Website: crate-barrel
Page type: payment
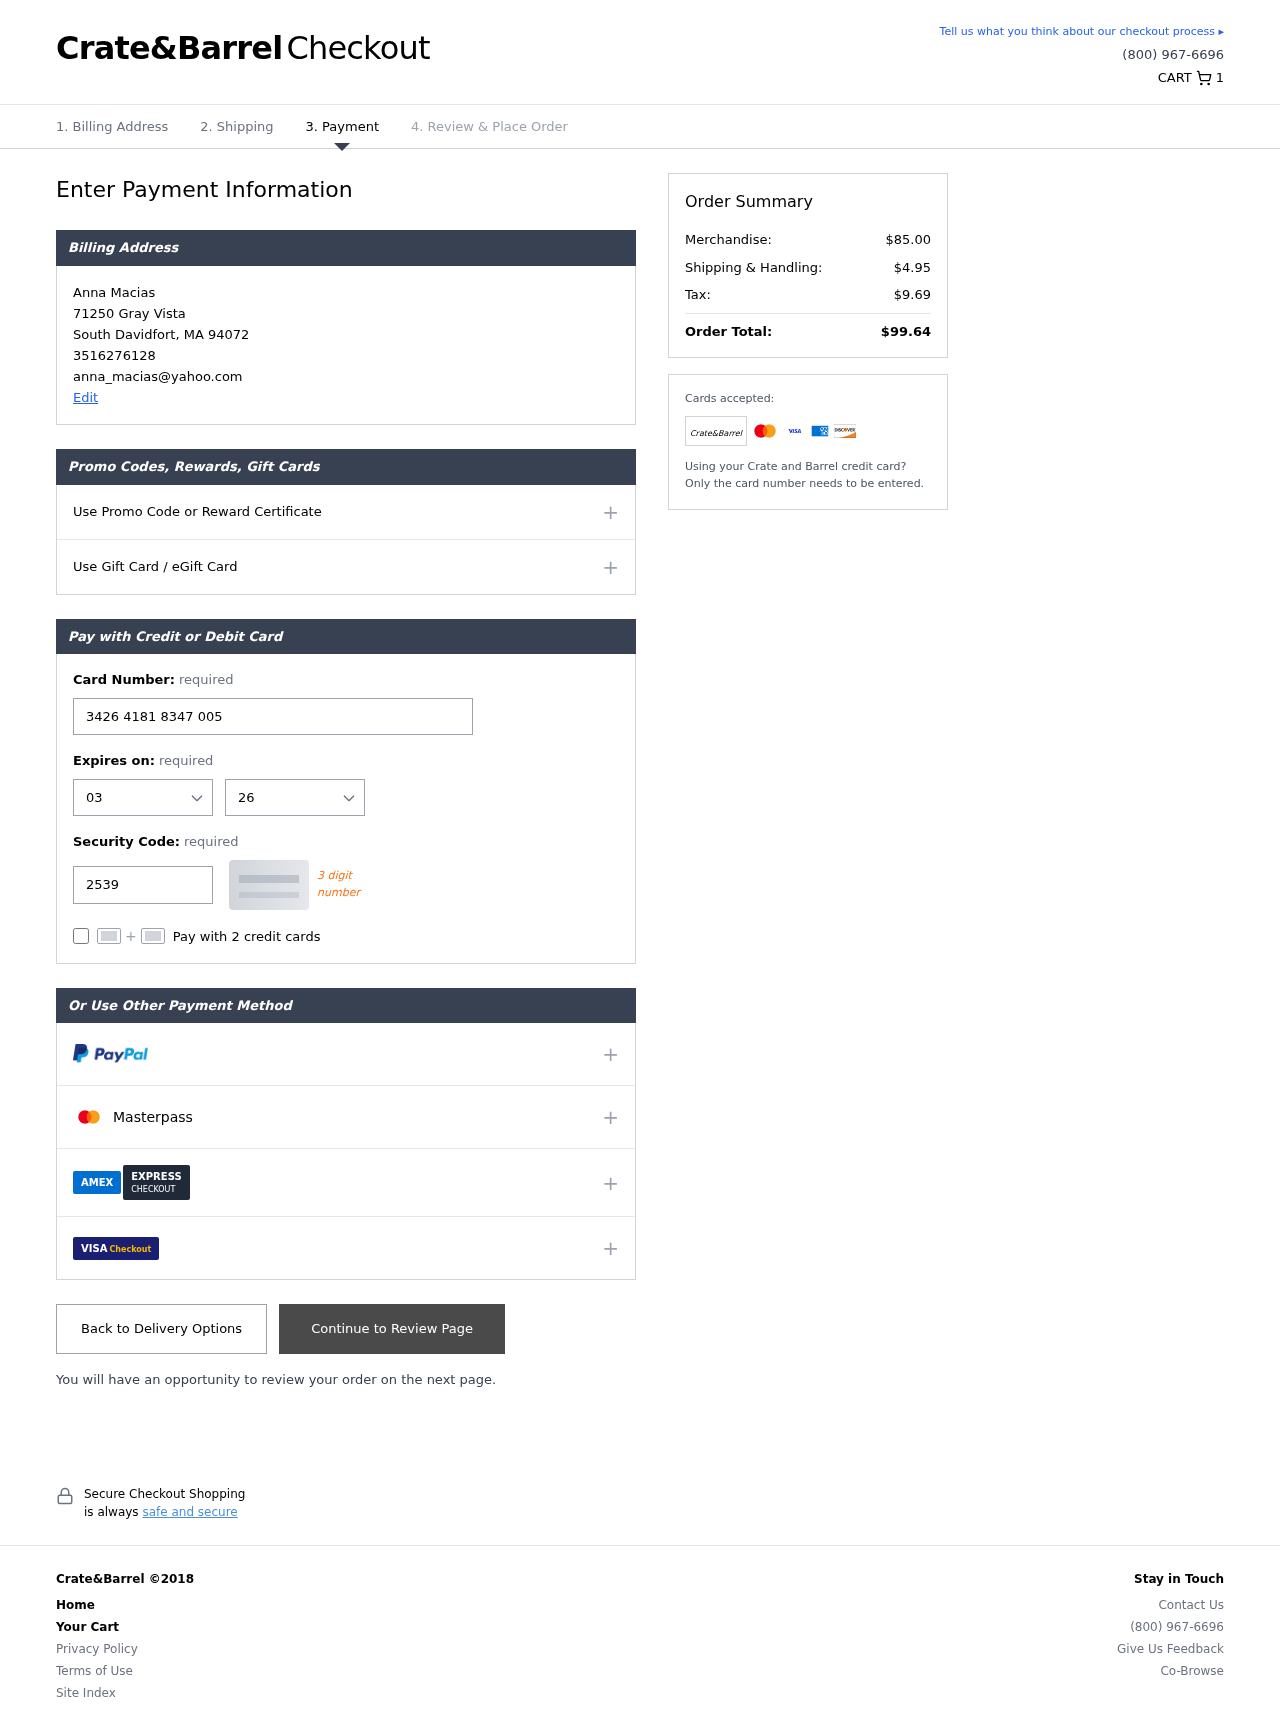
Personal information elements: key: PII_CARD_CVV
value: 2539
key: PII_CARD_EXPIRY_MONTH
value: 03
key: PII_CARD_EXPIRY_YEAR
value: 26
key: PII_CARD_NUMBER
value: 3426 4181 8347 005
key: PII_CITY
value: South Davidfort
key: PII_EMAIL
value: anna_macias@yahoo.com
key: PII_FULLNAME
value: Anna Macias
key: PII_PHONE
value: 3516276128
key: PII_POSTCODE
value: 94072
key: PII_STATE_ABBR
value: MA
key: PII_STREET
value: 71250 Gray Vista
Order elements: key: ORDER_NUM_ITEMS
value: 1
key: ORDER_SUBTOTAL
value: $85.00
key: ORDER_SHIPPING_COST
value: $4.95
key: ORDER_TAX
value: $9.69
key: ORDER_TOTAL
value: $99.64